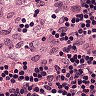
Metastatic tissue present: no